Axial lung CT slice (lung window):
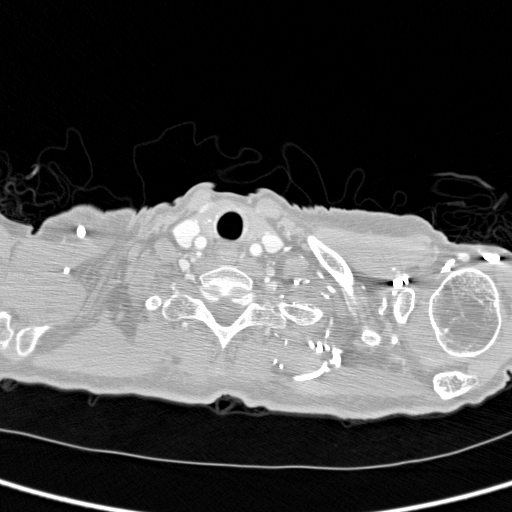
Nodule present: no